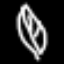
Label: leaf